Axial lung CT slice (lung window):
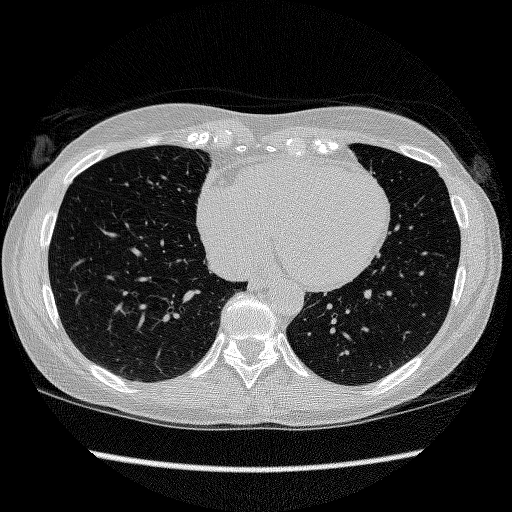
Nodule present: no